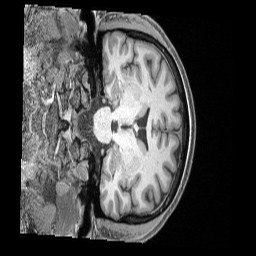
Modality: T1w
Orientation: coronal
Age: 36
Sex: male
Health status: ill
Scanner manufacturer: siemens
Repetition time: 2.4 s
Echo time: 0.00231 s